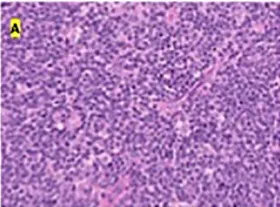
Microscopic image of the excised specimen showing dense neoplastic lymphocytic infiltration in the surround adnexal and perivascular regions and small to medium in size with irregular nuclear contour (A).
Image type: pathology (h&e)